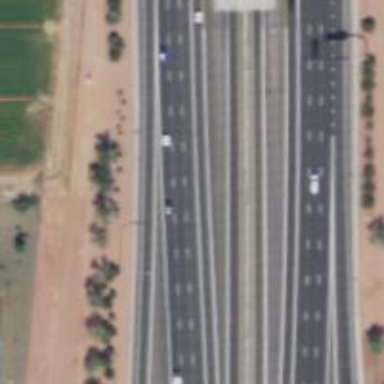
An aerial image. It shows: Asphalt motorway link.